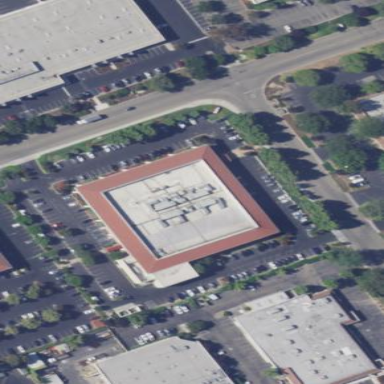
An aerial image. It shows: Office building.